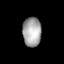
Tissue: lung
Cell type: Epithelial cells
Senescence score: 0.2115
Nuclear area (px): 535
Mean DAPI intensity: 165.146